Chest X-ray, PA view. Patient: 32 years old, sex M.
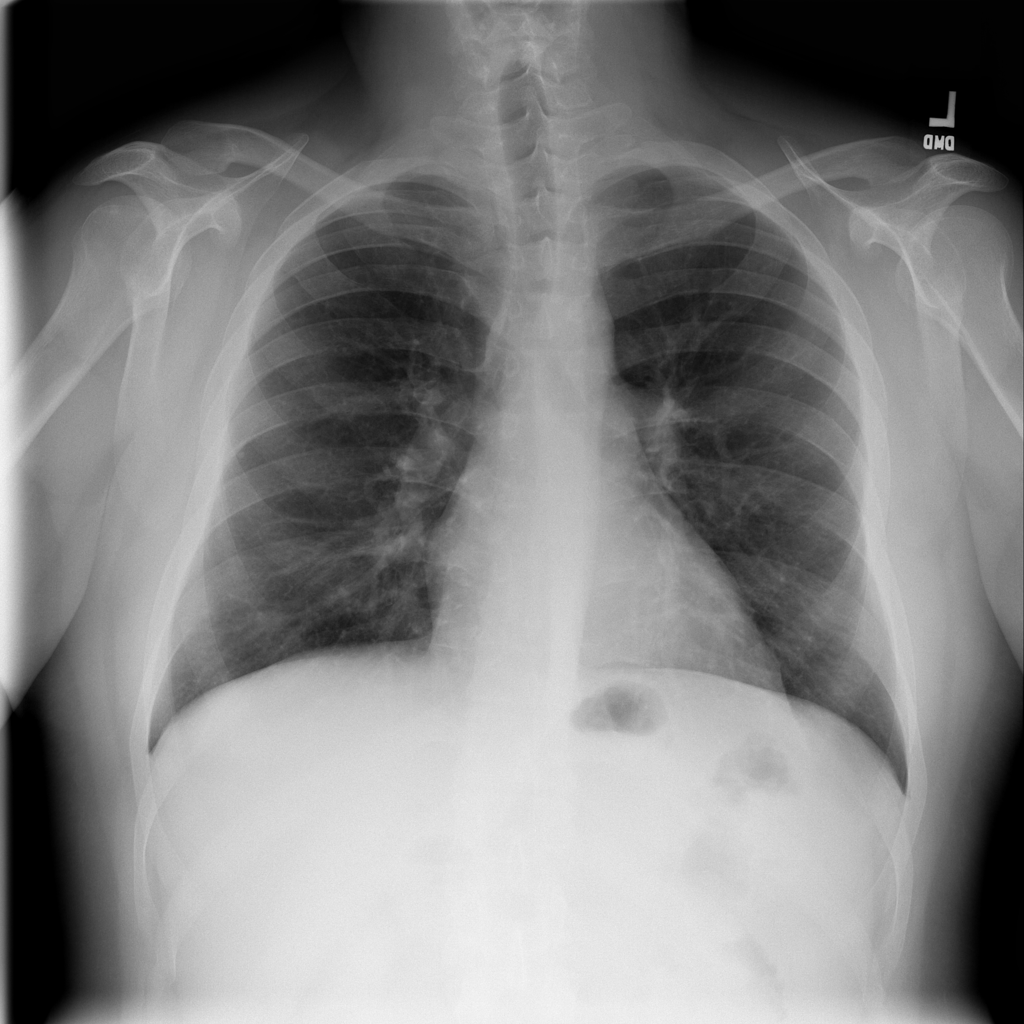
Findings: No Finding